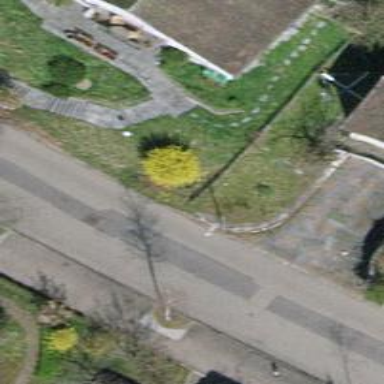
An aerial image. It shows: Single tag "natural: tree."